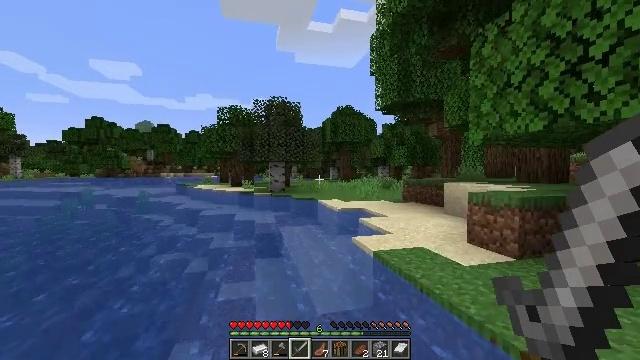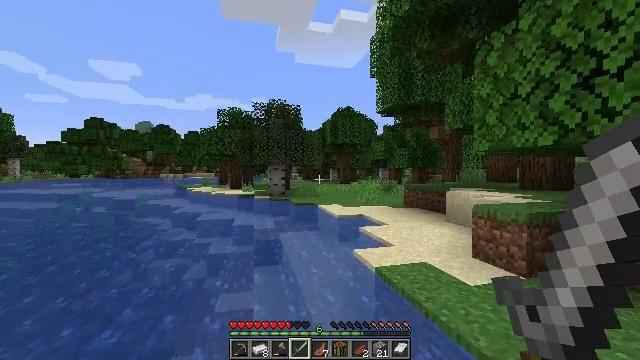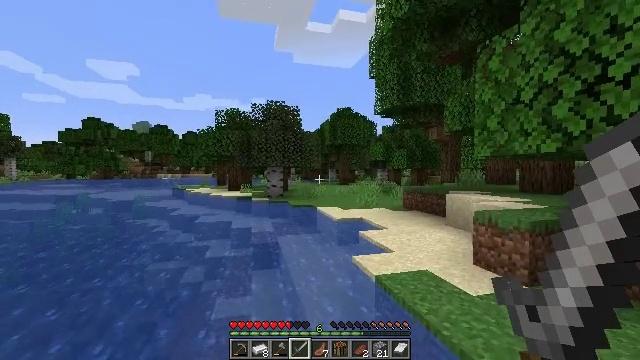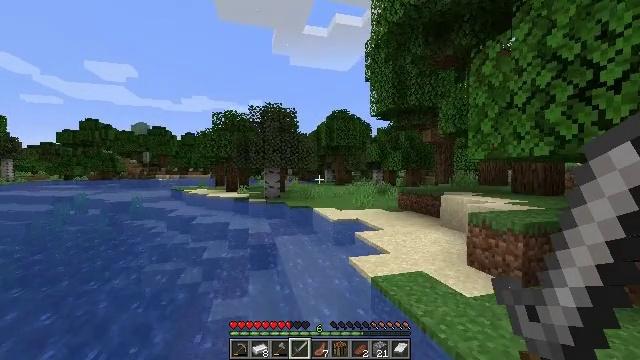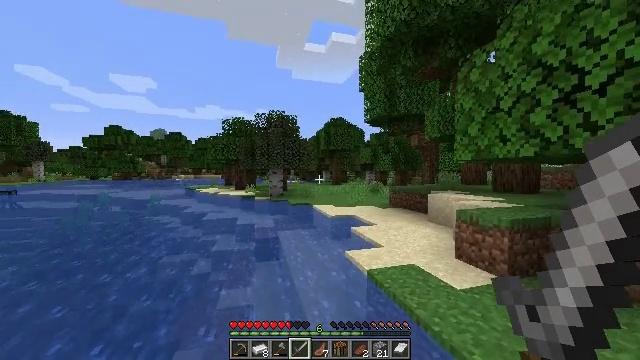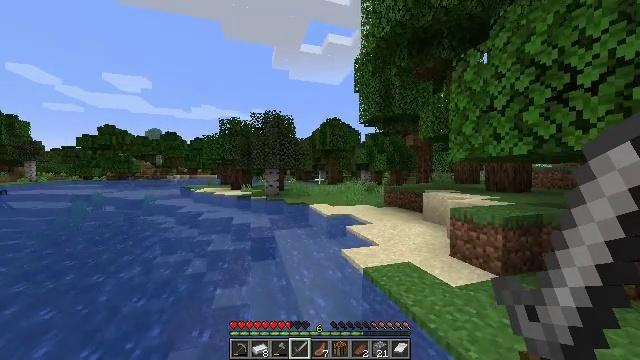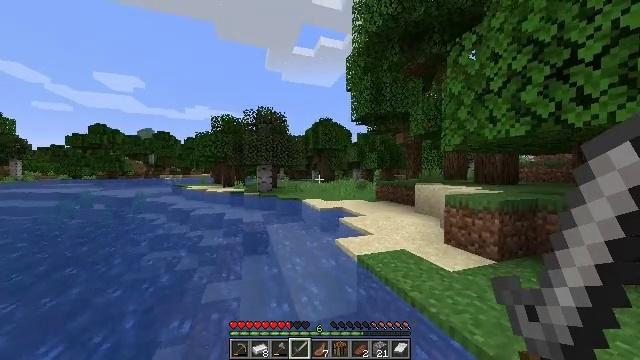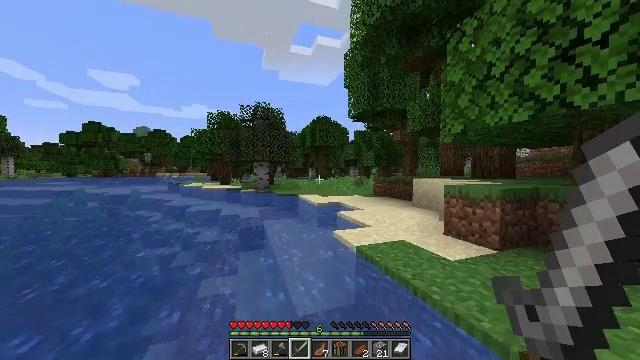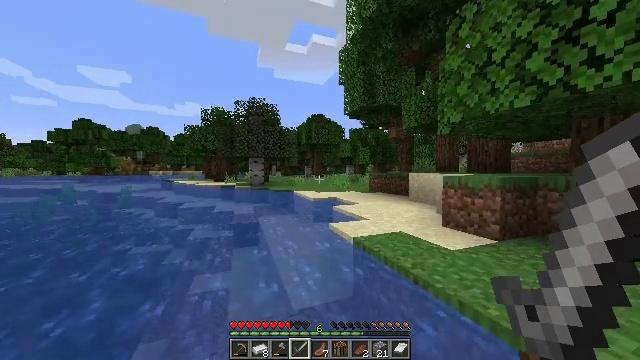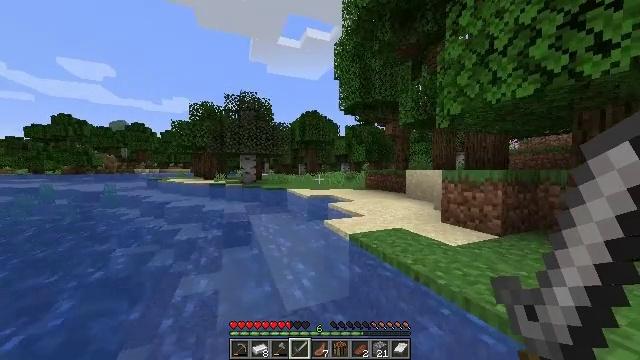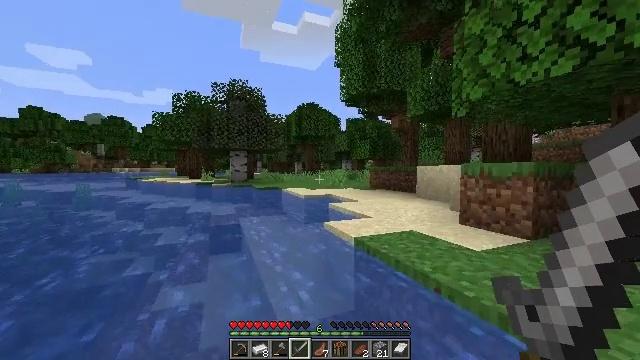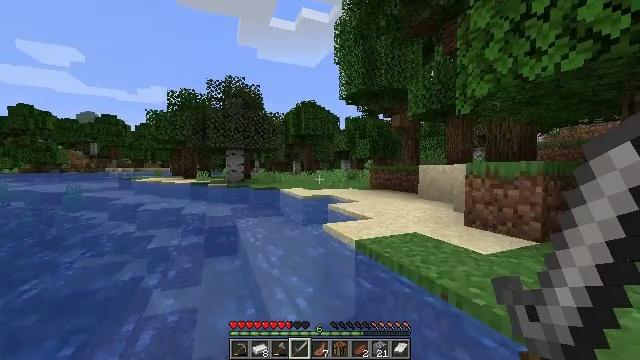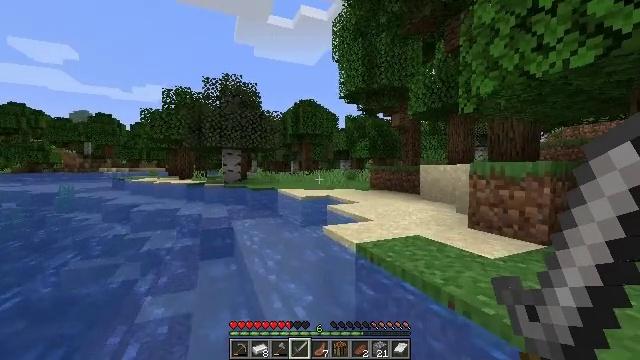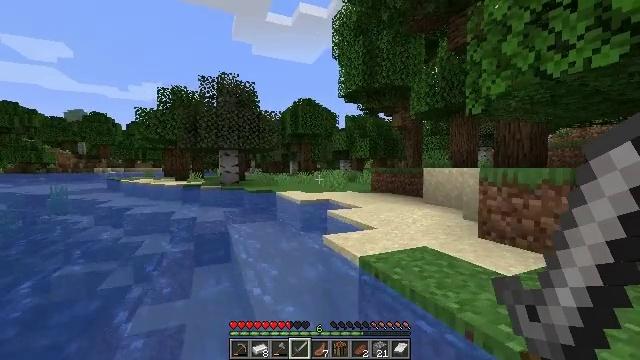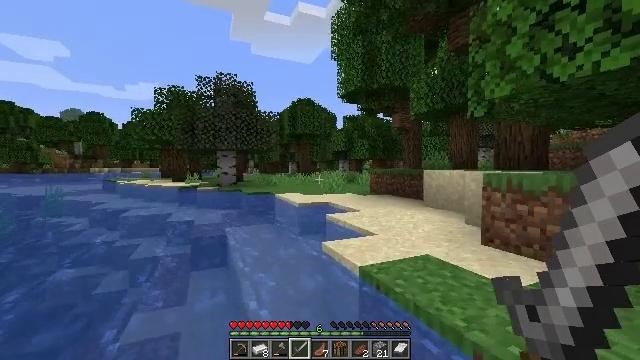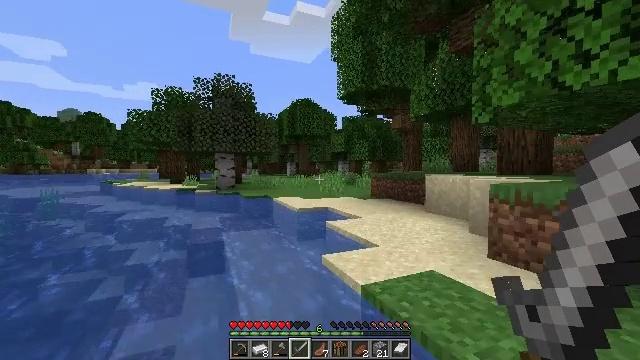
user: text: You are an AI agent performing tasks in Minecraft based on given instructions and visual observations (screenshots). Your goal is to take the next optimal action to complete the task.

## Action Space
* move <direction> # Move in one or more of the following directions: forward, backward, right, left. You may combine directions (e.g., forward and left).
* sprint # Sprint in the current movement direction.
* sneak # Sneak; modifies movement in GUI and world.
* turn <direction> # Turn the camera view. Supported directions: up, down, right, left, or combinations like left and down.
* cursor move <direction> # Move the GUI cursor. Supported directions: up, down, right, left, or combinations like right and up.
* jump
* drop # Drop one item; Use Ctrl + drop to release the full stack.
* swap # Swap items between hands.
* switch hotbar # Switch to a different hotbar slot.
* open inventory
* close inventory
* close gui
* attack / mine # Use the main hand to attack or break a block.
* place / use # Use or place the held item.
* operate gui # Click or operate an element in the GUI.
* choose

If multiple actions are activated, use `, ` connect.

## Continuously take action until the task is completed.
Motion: motion action
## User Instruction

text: Trim the tree by mining oak leaves.
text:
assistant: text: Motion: move forward, sprint, jump
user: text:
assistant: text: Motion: move forward, sprint, jump
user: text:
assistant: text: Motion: move forward, sprint, jump
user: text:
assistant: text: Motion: move forward, sprint, jump
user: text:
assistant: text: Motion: move forward, sprint, turn right, jump
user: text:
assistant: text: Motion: move forward, sprint, turn right, jump
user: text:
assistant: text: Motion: move forward, sprint, jump
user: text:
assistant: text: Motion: move forward, sprint, turn right, jump
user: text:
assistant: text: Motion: move forward, sprint, turn right, jump
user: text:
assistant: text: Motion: move forward, sprint, jump
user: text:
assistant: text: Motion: move forward, sprint, jump
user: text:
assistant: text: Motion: move forward, sprint, jump
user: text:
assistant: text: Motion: move forward, sprint, jump
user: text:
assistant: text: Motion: move forward, sprint, jump
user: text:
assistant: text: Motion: move forward, sprint, jump
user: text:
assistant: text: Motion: move forward, sprint, jump
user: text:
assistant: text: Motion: move forward, sprint, jump
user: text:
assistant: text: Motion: move forward, sprint, jump
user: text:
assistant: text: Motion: move forward, sprint, turn right, jump
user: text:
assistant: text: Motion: move forward, sprint, jump
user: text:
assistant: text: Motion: move forward, sprint, jump
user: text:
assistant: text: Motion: move forward, sprint, jump
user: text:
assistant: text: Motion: move forward, sprint, jump
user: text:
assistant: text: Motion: move forward, sprint, jump
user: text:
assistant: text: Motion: move forward, sprint, turn right, jump
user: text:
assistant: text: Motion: move forward, sprint, jump
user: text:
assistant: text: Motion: move forward, sprint, turn right, jump
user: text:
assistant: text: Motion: move forward, sprint, jump
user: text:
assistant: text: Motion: move forward, sprint, turn right, jump
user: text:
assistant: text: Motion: move forward, sprint, turn right, jump